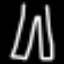
Label: pants